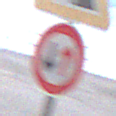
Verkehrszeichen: VorrangDesGegenverkehrs
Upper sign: Arbeitsstelle
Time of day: MorningAfternoon
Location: Roofed (Urban)
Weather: PartlyCloudy
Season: NotSpecified
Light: Natural